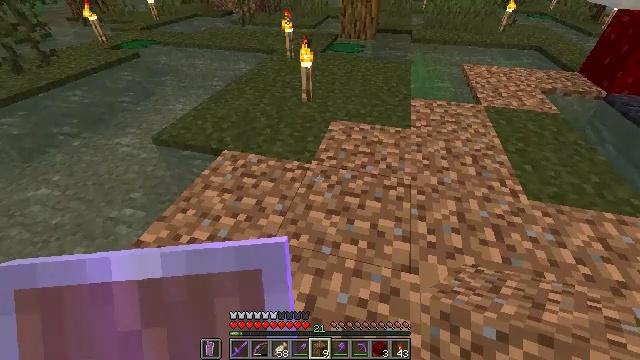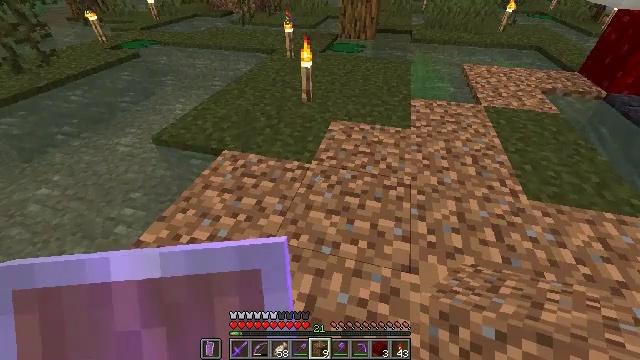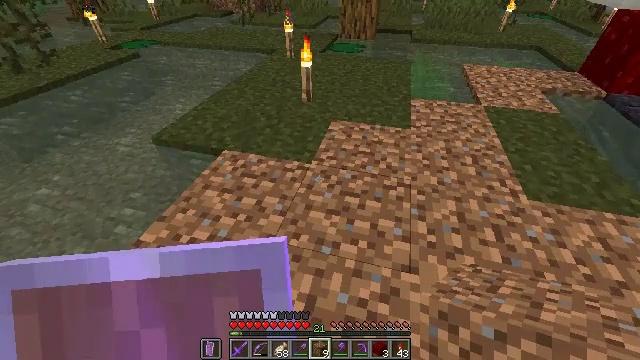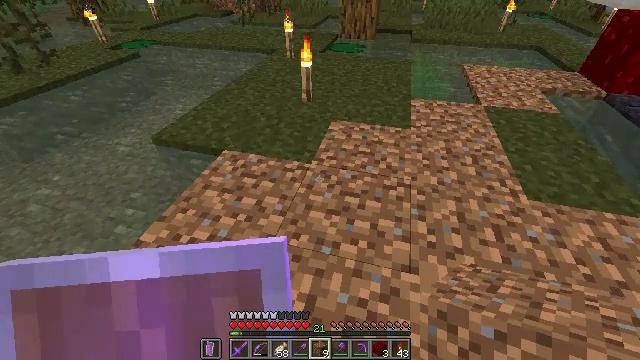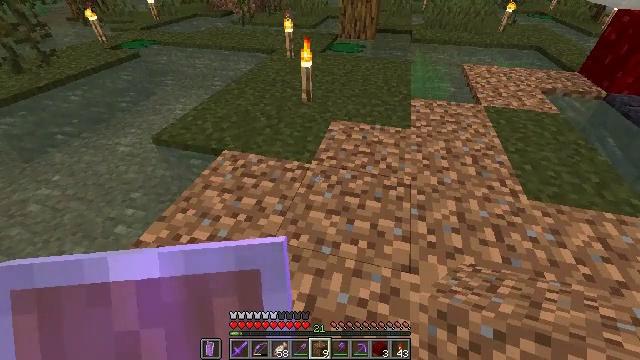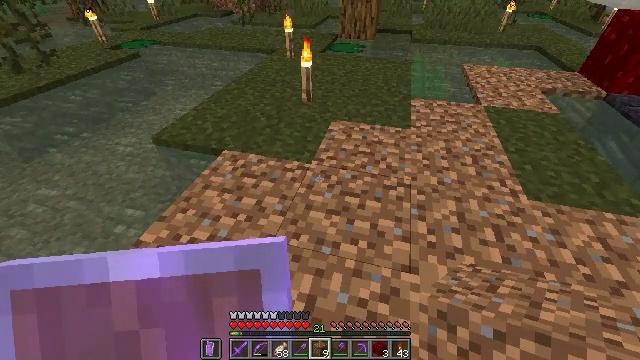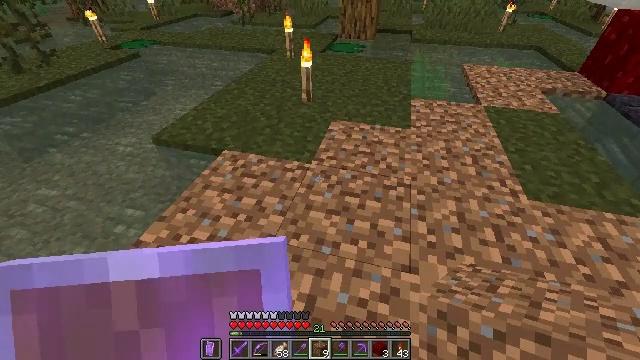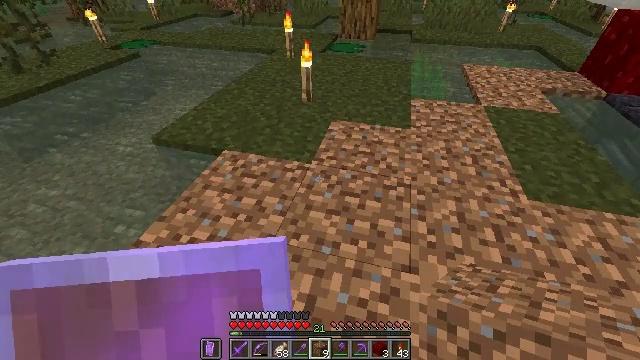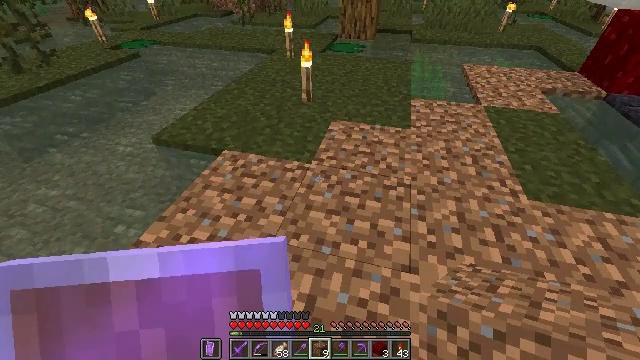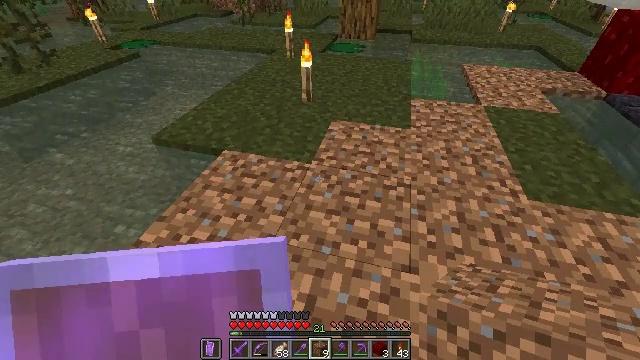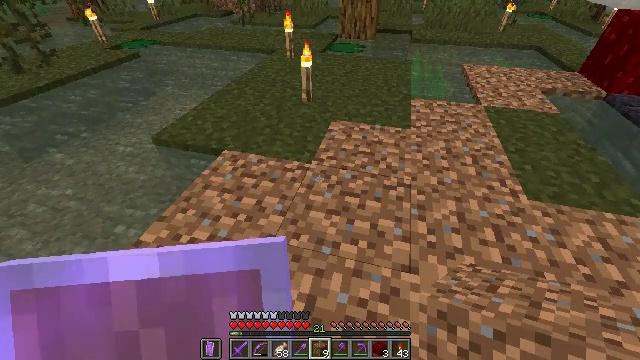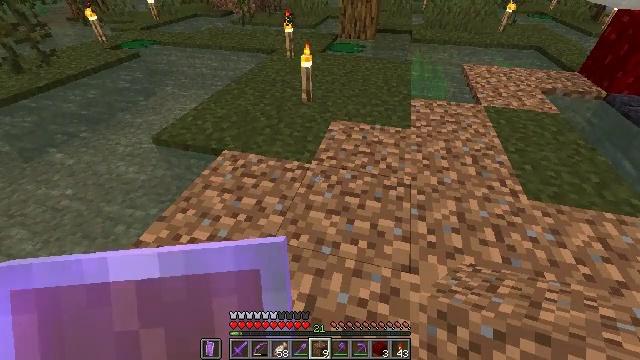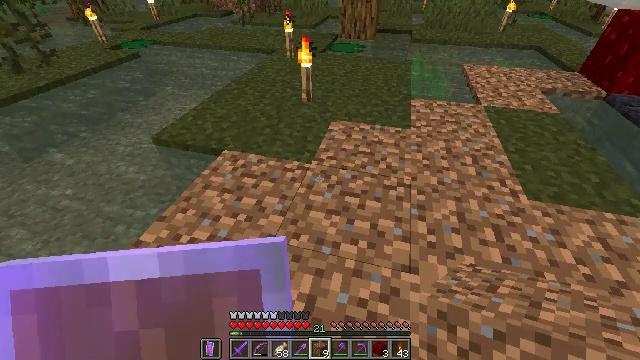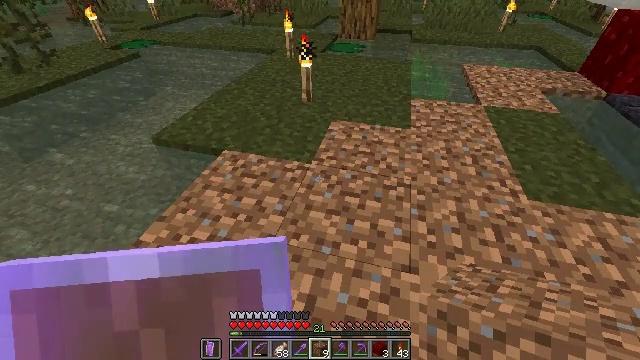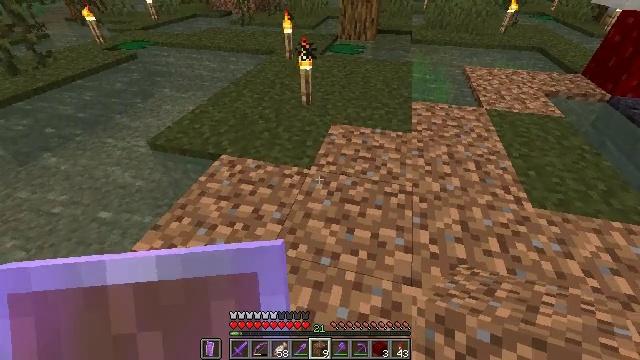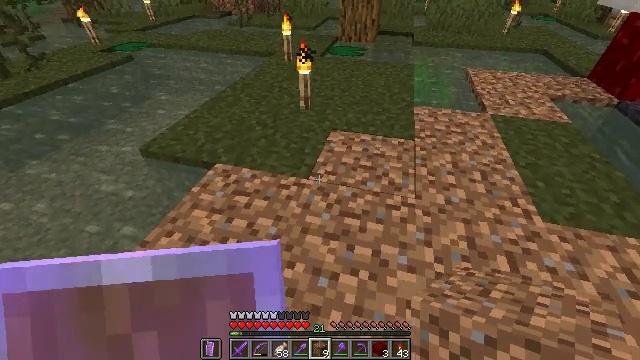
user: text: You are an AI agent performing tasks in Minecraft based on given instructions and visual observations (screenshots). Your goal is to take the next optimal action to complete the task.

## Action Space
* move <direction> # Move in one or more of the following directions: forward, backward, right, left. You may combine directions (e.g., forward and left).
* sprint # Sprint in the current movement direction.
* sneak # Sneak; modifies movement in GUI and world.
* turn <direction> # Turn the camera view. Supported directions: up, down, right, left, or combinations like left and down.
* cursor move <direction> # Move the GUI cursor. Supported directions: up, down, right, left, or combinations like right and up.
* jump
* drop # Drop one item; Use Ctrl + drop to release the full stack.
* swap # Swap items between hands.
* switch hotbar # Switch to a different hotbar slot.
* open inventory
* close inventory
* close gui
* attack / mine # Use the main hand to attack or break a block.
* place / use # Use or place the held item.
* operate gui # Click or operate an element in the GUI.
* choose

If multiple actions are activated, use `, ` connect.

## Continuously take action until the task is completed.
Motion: motion action
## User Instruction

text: Get dirt block.
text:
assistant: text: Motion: no_op
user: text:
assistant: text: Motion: no_op
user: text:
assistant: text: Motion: no_op
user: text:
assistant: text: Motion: no_op
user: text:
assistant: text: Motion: no_op
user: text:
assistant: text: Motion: no_op
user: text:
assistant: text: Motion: no_op
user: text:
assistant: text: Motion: no_op
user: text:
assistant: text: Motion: no_op
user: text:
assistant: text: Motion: no_op
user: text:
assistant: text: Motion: no_op
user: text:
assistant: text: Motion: no_op
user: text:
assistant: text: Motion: no_op
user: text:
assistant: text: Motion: move forward
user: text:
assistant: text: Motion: move forward
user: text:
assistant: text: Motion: move forward
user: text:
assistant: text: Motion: move forward
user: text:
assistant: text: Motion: move forward
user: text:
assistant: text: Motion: move forward, turn right and down
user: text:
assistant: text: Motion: move forward, turn right and down
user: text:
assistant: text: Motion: move forward, turn right and down
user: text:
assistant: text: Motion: move forward, turn right and down
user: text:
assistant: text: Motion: move forward, turn right and down
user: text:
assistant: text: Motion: move forward and move left, turn right and down
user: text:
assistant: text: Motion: move forward and move left, turn right and down
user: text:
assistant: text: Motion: move left, turn right and down
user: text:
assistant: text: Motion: move left, turn right and down
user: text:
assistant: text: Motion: move left, turn right
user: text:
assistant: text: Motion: turn right and up
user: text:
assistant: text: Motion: turn right and up